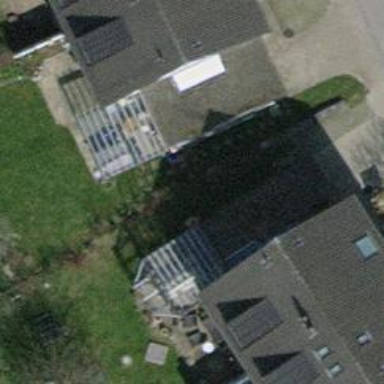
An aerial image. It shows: Terrace building.